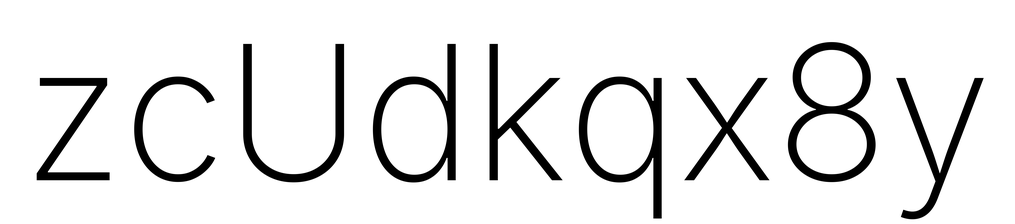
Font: Inter_ExtraLight